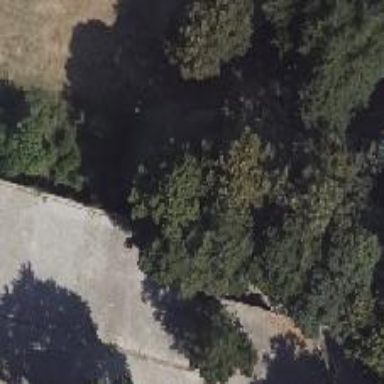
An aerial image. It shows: Park with broadleaved deciduous trees.